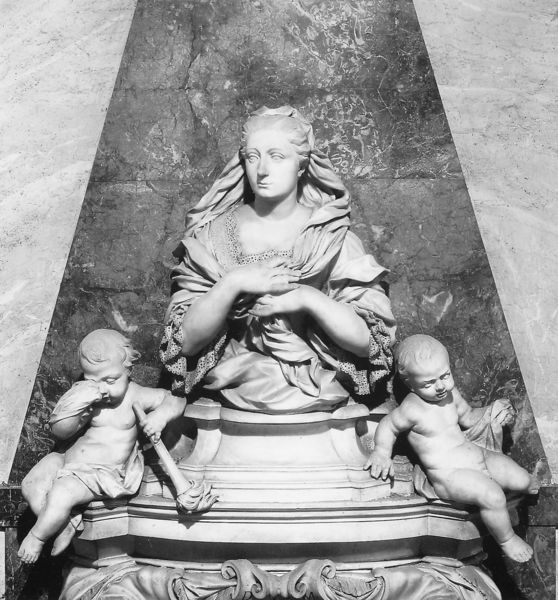
Titel: Denkmal für die Marquise Francesca Riccardi
Künstler: Lorenzo Merlini
Standort: Rom, S. Giovanni dei Fiorentini (EU - I - Latium)
Schlagwörter: feuer, weiß, dreieck, sitzen, ausschnitt, frau, kleid, marmor, blick, schleier, tuch, barock, gesicht, halten, sockel, spitze, stein, trauer, hände, figur, haare, stoff, kind, mutter, traurig, kinder, engel, skulptur, füße, dick, weib, kopftuch, ernst, büste, bildhauerei, plastik, foto, weinen, schwarzweiß, ehefrau, verdecken, putten, maria, putti, fackel, grabmal, weinend, stien, bildhauer, kenotaph, i, kindlein